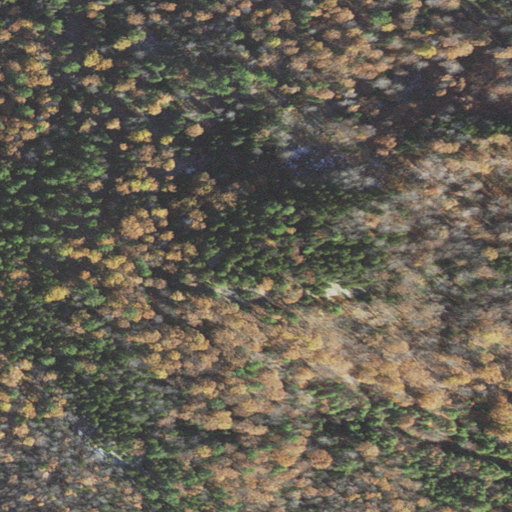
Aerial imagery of mountain in New Hampshire named Pitcher Hill containing mixed forest, evergreen forest, and shrub